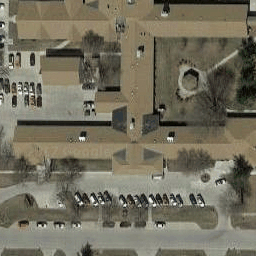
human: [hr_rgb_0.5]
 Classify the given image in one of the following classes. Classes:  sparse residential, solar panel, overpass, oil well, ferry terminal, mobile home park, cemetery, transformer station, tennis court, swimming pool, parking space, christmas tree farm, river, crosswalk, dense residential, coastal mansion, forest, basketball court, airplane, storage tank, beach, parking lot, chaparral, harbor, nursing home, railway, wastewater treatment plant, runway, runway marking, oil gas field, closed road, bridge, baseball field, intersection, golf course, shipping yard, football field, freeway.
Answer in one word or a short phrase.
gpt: nursing home